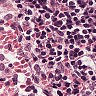
Metastatic tissue present: no